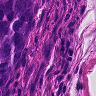
Metastatic tissue present: yes